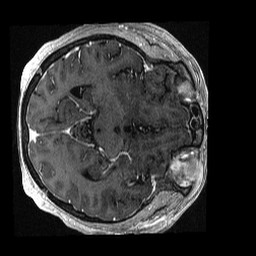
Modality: T1w
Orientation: axial
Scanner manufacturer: ge
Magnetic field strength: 1.5 T
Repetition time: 0.008352 s
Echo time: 0.003192 s